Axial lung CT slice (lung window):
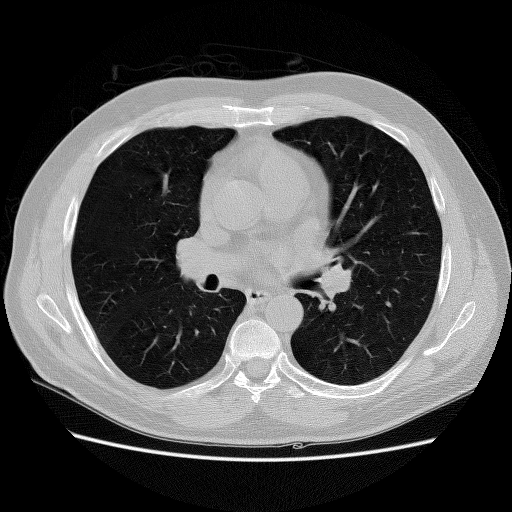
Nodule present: no